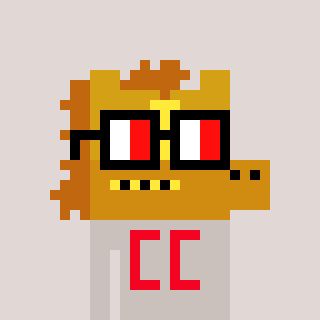
a pixel art character with square glasses with black frames and red eyes, a yellow horse-shaped head and a foggrey-colored body on a warm background